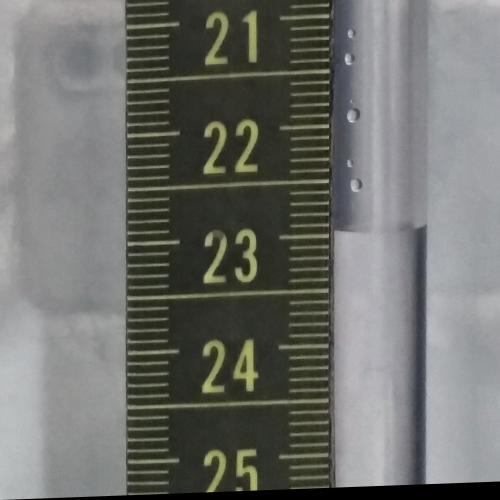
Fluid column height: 23.0 cm